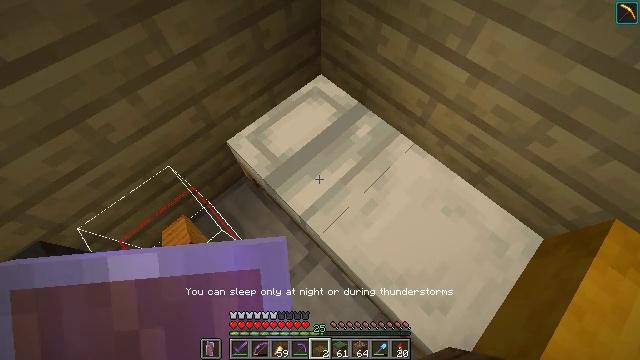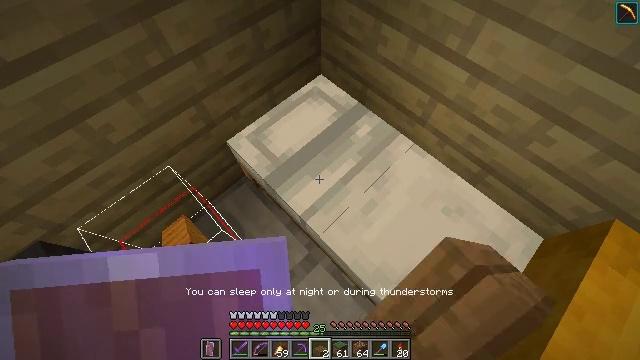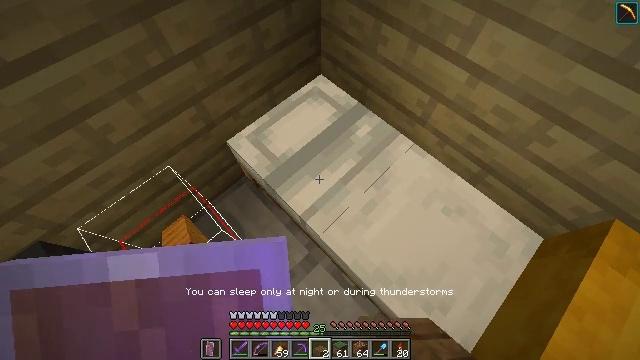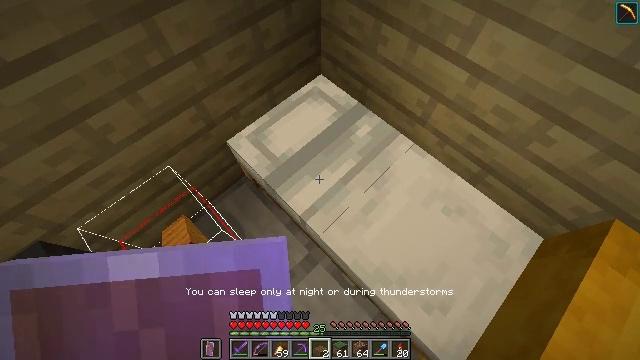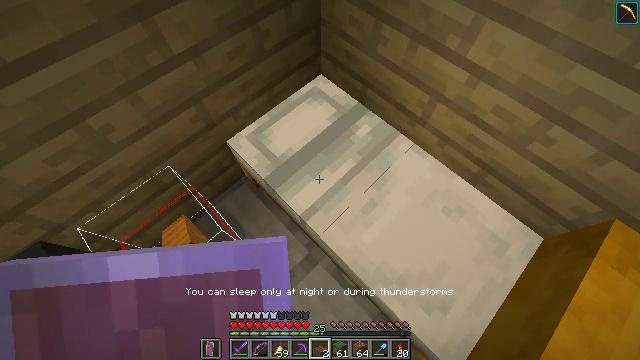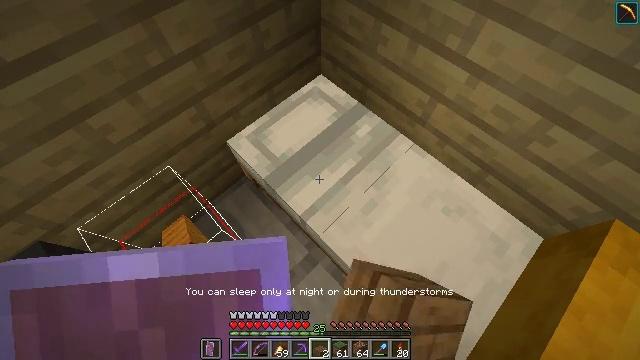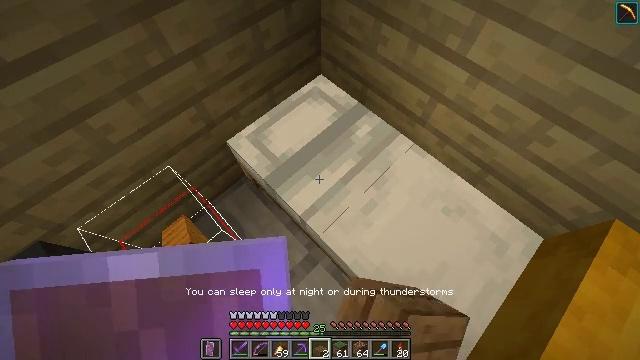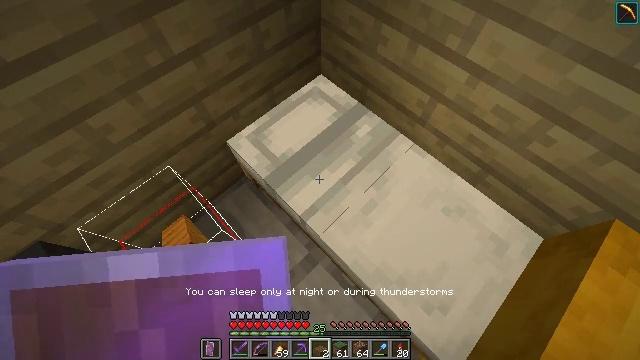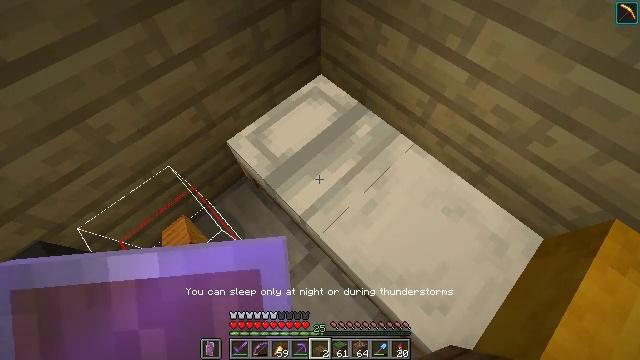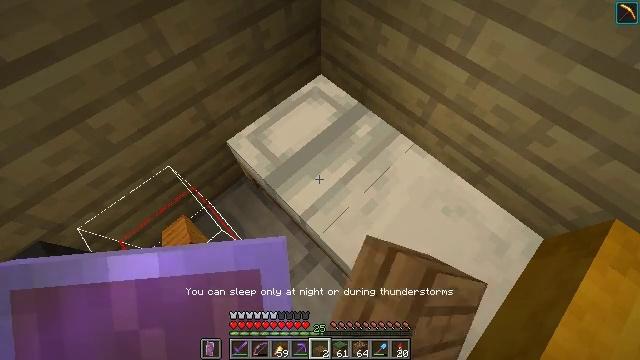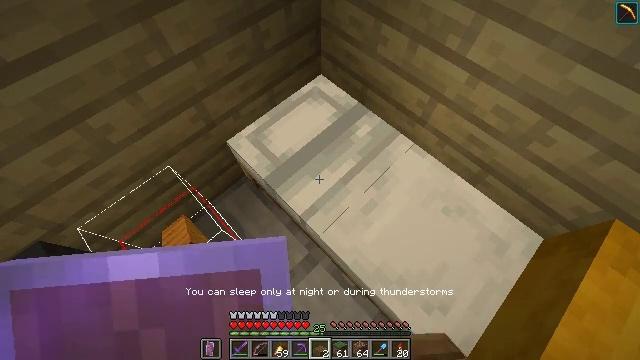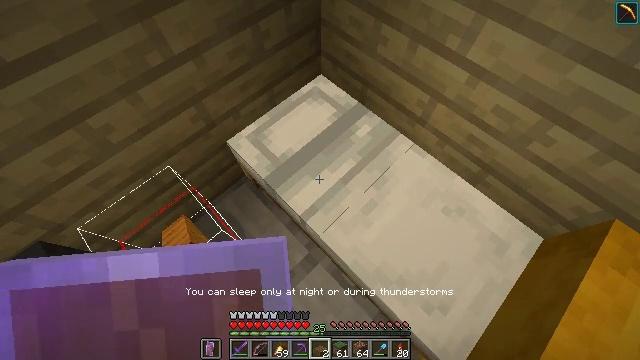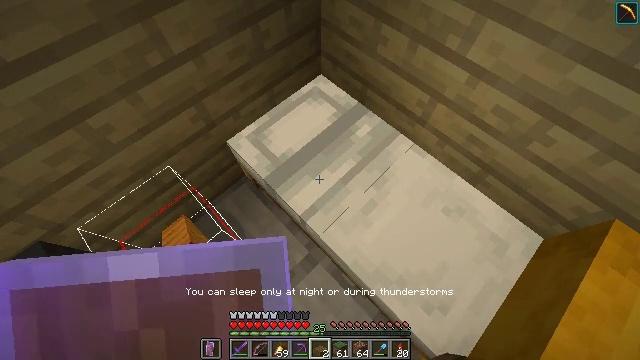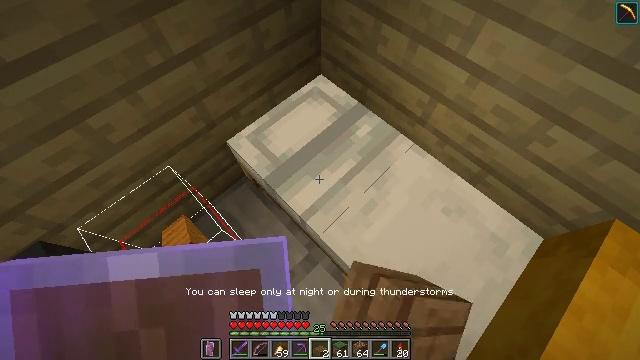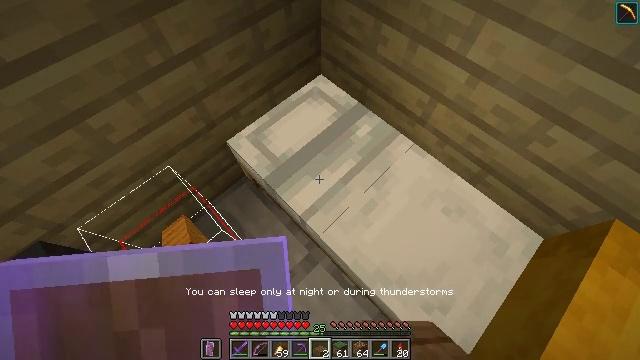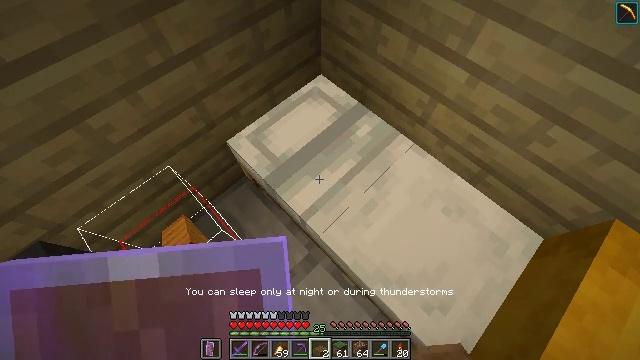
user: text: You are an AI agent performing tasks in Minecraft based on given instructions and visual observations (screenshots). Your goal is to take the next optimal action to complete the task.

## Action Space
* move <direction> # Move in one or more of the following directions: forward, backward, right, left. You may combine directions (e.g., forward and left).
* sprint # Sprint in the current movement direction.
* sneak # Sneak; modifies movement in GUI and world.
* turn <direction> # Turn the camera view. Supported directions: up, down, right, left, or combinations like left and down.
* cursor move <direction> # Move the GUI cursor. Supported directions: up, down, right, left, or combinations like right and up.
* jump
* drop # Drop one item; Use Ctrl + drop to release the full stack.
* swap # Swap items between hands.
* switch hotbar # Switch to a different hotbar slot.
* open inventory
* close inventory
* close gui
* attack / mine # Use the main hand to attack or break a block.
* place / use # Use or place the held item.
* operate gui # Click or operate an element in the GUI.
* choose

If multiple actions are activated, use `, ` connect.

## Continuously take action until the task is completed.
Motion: motion action
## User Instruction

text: Attack the brown shulker box to remove it.
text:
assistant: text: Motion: use / place
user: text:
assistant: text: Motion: use / place
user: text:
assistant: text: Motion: use / place
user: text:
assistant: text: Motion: use / place
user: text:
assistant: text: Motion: use / place
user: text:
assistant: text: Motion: use / place
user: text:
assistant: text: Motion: use / place
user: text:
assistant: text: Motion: use / place
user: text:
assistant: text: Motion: use / place
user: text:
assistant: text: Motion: use / place
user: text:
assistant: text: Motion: use / place
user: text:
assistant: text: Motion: use / place
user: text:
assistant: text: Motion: use / place
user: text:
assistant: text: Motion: use / place
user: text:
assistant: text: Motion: use / place
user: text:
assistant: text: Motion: no_op
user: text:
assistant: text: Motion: no_op
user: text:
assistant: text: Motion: no_op
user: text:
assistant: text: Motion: no_op
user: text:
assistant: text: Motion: no_op
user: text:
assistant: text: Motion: no_op
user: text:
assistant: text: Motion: no_op
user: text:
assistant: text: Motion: no_op
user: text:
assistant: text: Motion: no_op
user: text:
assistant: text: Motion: no_op
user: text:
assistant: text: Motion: no_op
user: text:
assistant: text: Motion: use / place
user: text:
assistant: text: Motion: use / place
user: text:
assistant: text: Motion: use / place
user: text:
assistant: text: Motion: use / place